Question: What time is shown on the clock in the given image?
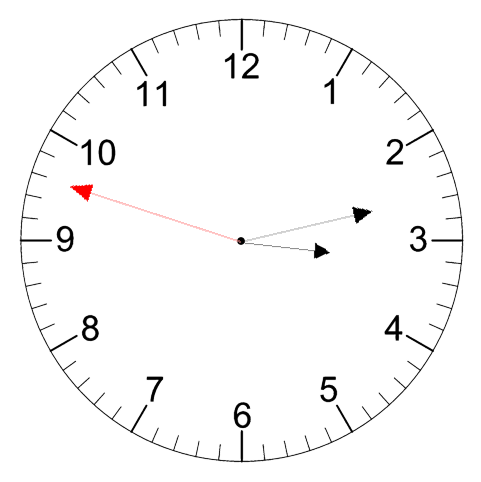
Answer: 03:12:48